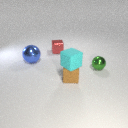
small red metal cube to the left of small green metal sphere